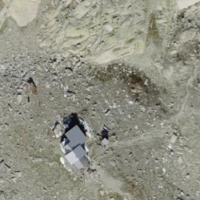
EUNIS habitat code: 48
Species observed at this site:
Pyrrhocorax graculus
Montifringilla nivalis